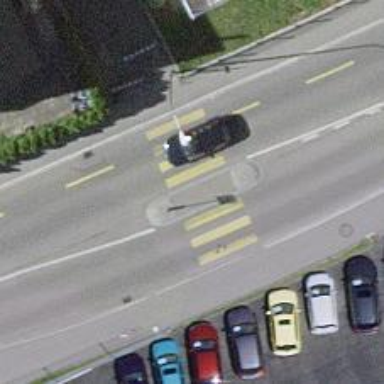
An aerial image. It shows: Uncontrolled zebra crossing with island. The crossing is marked with zebra stripes.